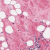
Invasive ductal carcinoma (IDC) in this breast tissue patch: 0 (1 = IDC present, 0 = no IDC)